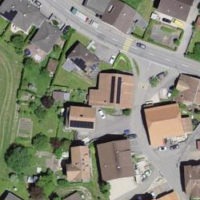
EUNIS habitat code: 54
Species observed at this site:
Filipendula ulmaria